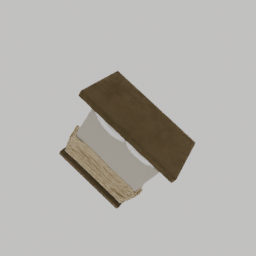
Label: furniture